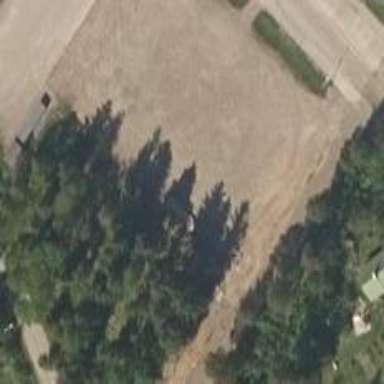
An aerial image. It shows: Unpaved surface parking area.